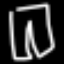
Label: pants